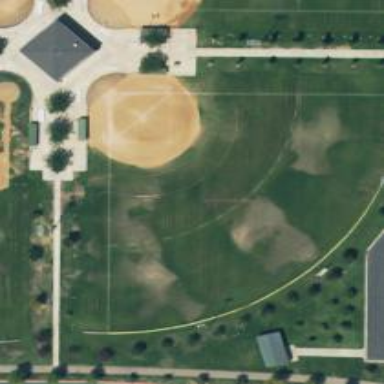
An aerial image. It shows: Grassy baseball pitch for leisure sports.